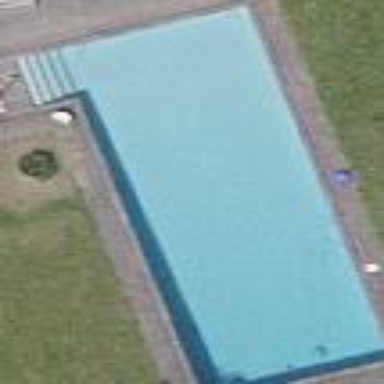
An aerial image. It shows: Swimming pool located in leisure land.